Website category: movie
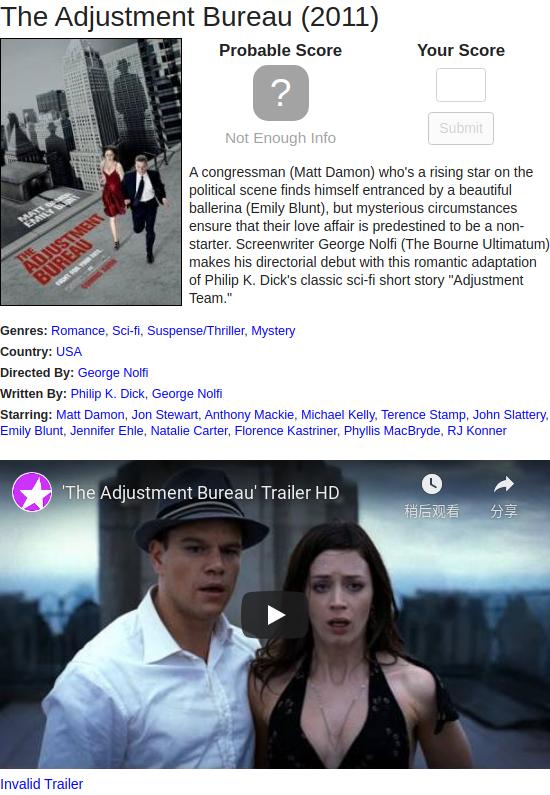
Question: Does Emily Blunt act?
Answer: yes

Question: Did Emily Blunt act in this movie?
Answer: yes

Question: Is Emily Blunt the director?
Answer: no

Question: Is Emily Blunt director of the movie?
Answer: no

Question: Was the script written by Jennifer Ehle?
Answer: no

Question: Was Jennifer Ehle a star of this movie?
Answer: yes

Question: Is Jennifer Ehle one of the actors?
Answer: yes

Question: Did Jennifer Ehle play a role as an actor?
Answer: yes

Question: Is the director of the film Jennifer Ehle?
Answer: no

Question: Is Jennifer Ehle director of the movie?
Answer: no

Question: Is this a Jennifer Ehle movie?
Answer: no

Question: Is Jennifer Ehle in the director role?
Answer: no

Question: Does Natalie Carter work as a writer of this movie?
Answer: no

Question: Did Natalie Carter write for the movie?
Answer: no

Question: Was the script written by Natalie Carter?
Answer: no

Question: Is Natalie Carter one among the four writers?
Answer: no

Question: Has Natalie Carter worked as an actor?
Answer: yes

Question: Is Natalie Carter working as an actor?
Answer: yes

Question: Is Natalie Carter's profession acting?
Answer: yes

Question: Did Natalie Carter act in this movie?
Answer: yes

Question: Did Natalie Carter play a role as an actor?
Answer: yes

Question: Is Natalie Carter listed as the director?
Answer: no

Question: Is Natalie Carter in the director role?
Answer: no

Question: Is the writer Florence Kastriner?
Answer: no

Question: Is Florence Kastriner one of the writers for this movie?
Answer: no

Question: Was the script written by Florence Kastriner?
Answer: no

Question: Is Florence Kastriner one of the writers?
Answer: no

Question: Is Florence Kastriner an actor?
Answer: yes

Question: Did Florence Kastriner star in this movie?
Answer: yes

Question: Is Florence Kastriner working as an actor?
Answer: yes

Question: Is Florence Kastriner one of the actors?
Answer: yes

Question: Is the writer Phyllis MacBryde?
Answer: no

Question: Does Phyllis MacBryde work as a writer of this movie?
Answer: no

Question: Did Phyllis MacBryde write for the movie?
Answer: no

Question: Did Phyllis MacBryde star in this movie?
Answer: yes

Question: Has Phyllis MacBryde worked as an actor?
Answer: yes

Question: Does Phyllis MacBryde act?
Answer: yes

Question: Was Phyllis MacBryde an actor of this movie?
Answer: yes

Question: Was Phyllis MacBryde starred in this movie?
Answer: yes

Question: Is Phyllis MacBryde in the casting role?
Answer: yes

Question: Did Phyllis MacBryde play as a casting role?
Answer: yes

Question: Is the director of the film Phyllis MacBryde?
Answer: no

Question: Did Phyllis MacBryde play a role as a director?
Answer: no

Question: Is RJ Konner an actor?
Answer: yes

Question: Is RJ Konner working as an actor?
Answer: yes

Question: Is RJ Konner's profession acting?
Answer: yes

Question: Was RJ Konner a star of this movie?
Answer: yes

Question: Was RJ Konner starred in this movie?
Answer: yes

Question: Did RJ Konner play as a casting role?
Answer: yes

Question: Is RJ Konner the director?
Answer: no

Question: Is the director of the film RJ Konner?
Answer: no

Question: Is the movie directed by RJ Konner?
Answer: no

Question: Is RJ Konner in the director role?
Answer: no

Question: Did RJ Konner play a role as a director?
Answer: no